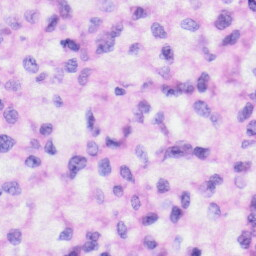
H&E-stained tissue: Liver